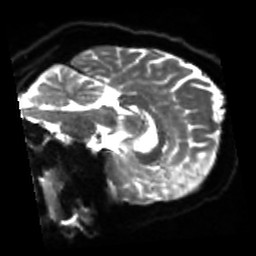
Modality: sbref
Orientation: sagittal
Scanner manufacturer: siemens
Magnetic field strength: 3 T
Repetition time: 4 s
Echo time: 0.0594 s